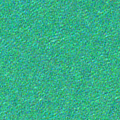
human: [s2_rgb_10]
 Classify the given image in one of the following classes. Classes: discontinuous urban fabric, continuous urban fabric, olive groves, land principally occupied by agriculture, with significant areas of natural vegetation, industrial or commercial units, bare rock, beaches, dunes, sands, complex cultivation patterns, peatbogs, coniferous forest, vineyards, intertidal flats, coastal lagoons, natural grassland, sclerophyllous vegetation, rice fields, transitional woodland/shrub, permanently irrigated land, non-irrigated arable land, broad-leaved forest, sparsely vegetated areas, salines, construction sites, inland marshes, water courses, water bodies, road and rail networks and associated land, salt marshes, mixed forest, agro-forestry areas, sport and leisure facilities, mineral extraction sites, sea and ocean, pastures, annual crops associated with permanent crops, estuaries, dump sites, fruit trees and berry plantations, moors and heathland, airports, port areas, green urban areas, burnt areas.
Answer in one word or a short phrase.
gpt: sea and ocean